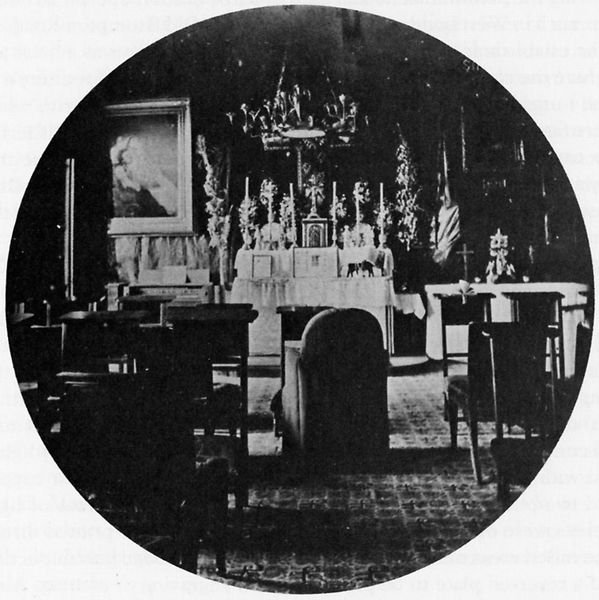
Titel: Kapelle im Osborne Haus
Künstler: Andrè Adolphe Eugené Disdéri
Standort: Paris
Institution: Bibliothèque Nationale.
Schlagwörter: berg, dunkel, gemälde, schatten, weiß, ausschnitt, blumen, fenster, grau, hell, lampe, licht, raum, schwarz, stuhl, stühle, tisch, tische, zimmer, ölbild, tuch, muster, teppich, alt, wand, rahmen, bild, innenraum, möbel, tischdecke, tischtuch, kirche, boden, interieur, sessel, tücher, decke, pflanzen, kamin, kreis, oval, rund, tondo, bilderrahmen, pflaster, flagge, saal, seile, gestühl, salon, dekor, ornamente, kerze, kerzen, kronleuchter, leuchter, lüster, innenansicht, überwurf, gesteck, menschenleer, foto, fotografie, photographie, buch, medaillon, kreuz, schwarz-weiss, fliesen, ketten, festlich, altar, bänke, photo, reihen, kerzenhalter, kerzenleuchter, stul, kreuze, bestuhlung, andacht, gottesdienst, hostie, monstranz, chor, kapelle, viktorianisch, flaggen, gedenken, erinnerung, fotographie, sakral, aufnahme, kandelaber, sitzreihen, salom, geschmückt, decken, festsaal, tabernakel, radleuchter, synagoge, luster, sakralraum, antependium, stuhlreihen, monstranzen, kreisrund, runder rahmen, betraum, gebetsstühle, privatkapelle, waffelmuster, messbuch, t, kzimmer, kertze, weißer rand